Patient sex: F
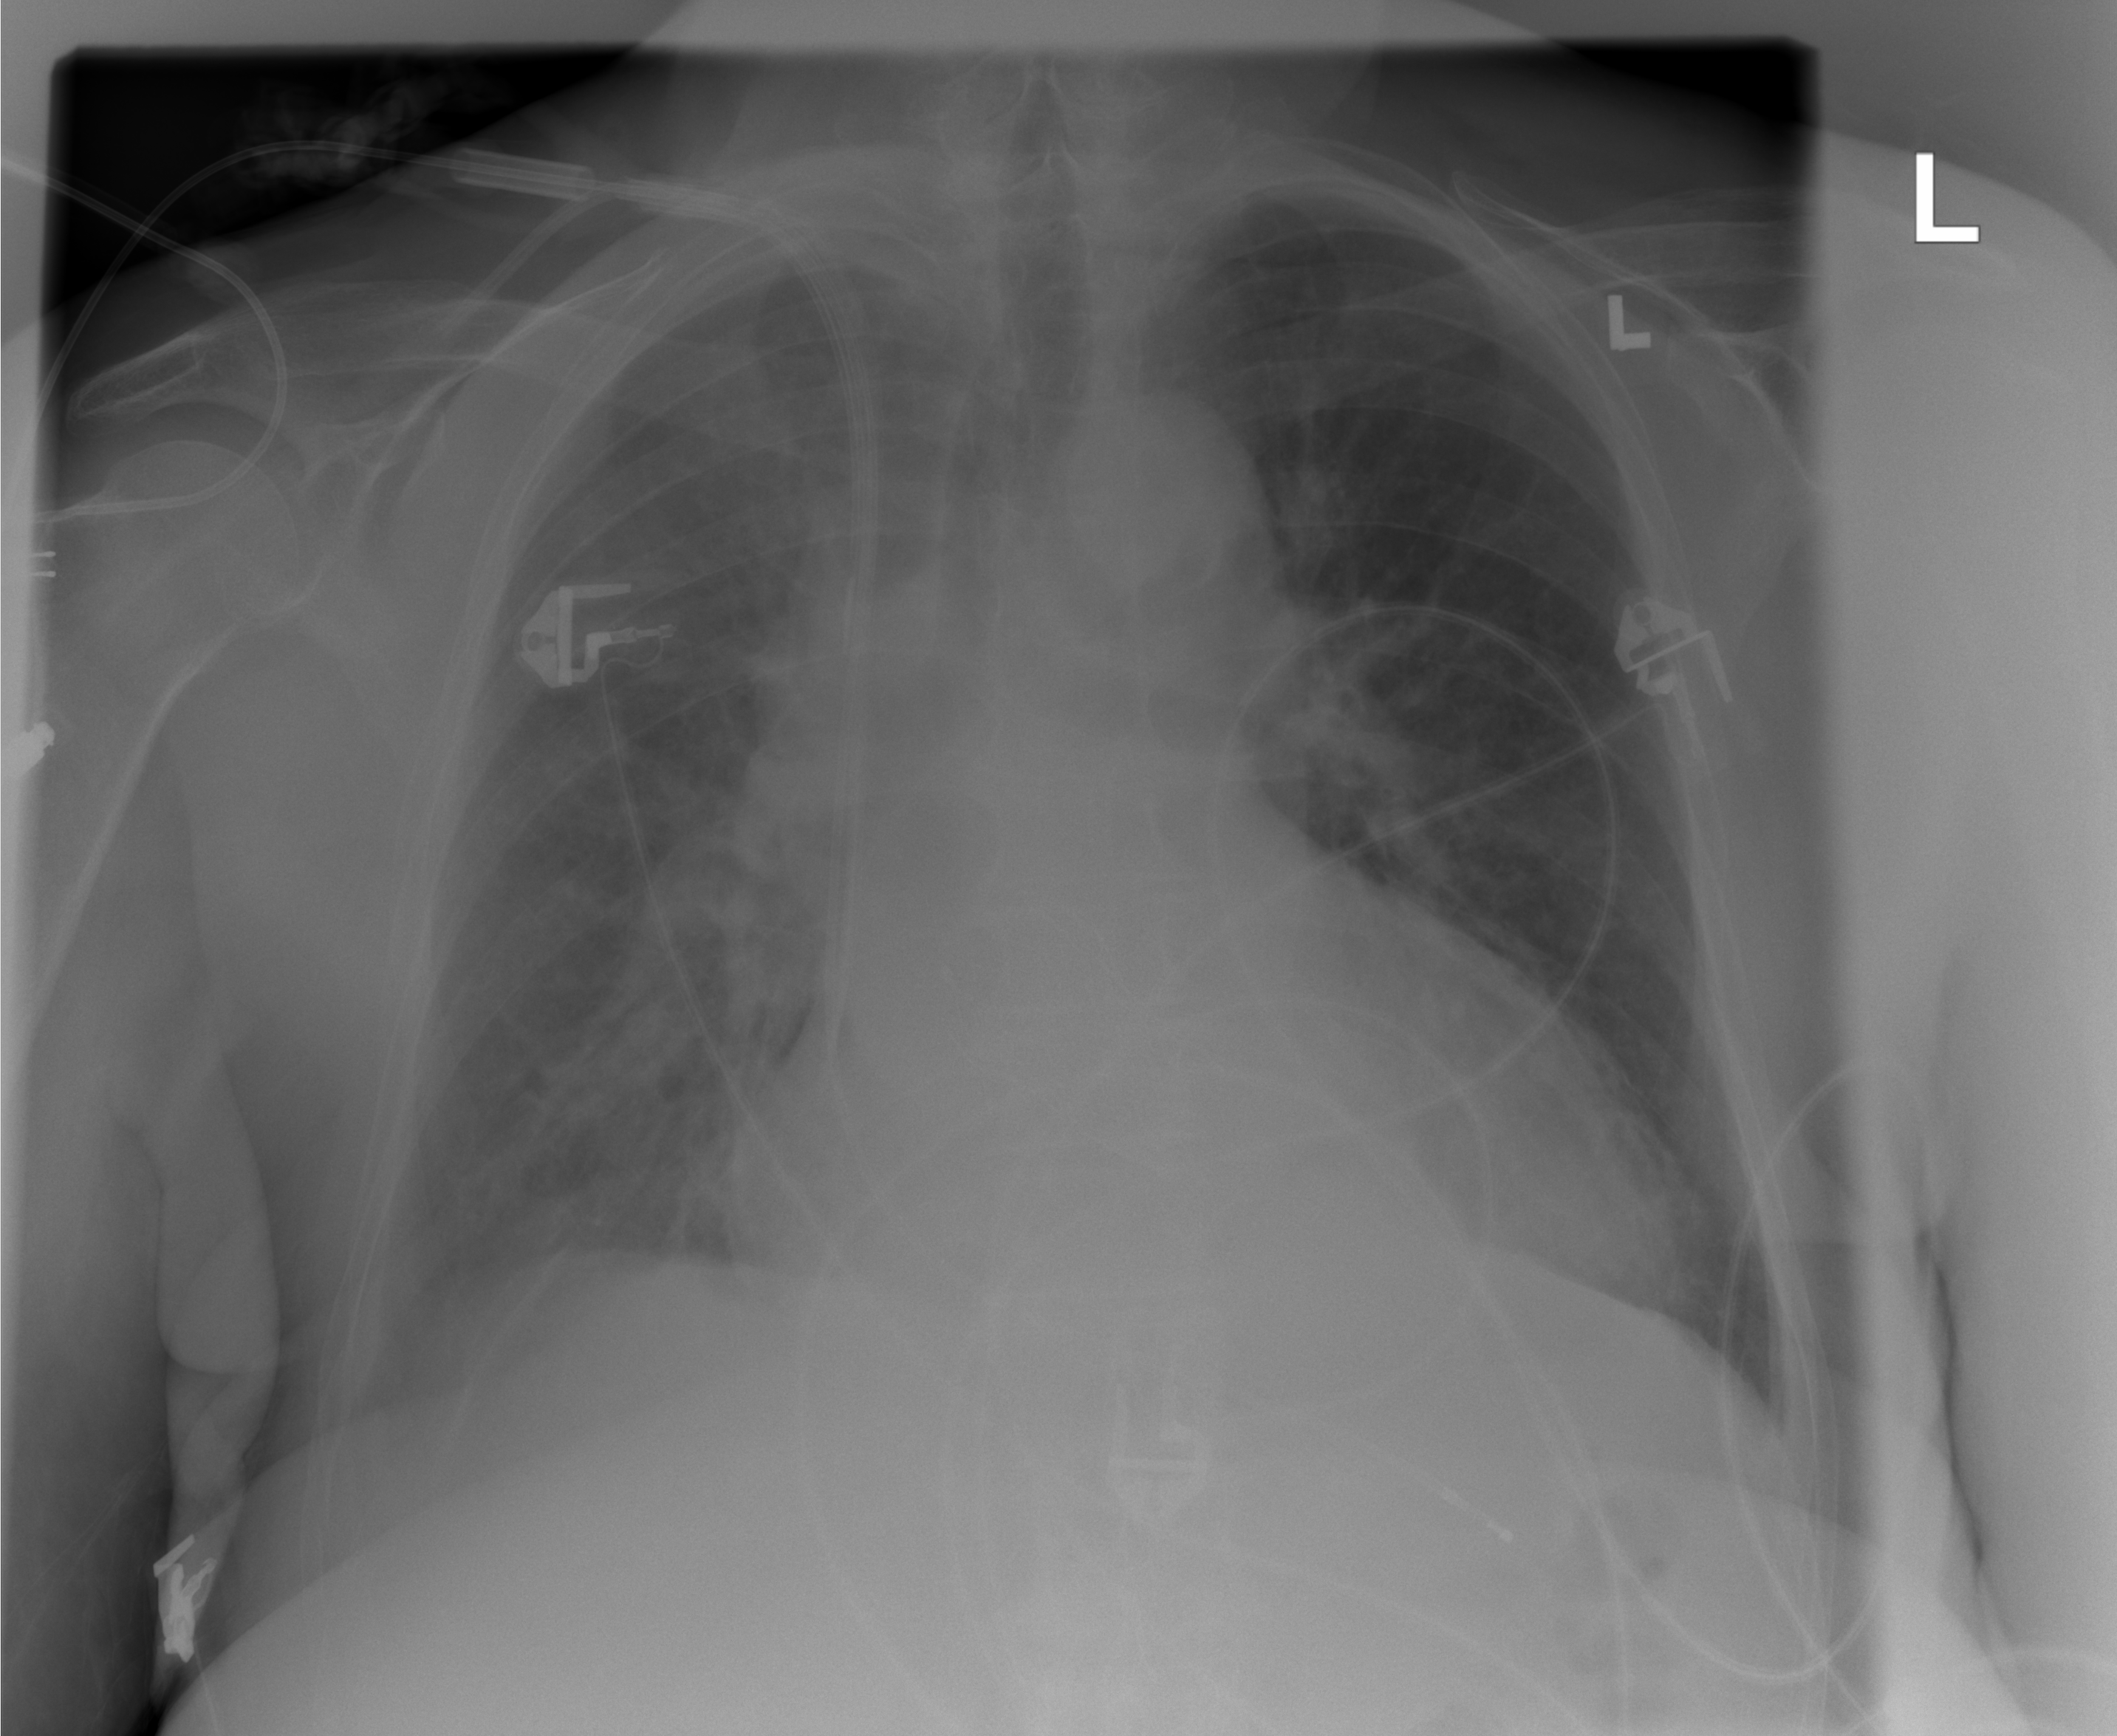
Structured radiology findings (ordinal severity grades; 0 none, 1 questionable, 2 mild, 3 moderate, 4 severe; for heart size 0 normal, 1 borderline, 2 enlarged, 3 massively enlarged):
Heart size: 2
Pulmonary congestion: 3
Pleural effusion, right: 2
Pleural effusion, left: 0
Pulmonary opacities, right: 1
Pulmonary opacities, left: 0
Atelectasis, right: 0
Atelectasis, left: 0